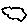
Label: cloud